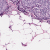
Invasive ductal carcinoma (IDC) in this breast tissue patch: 1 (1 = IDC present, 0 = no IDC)